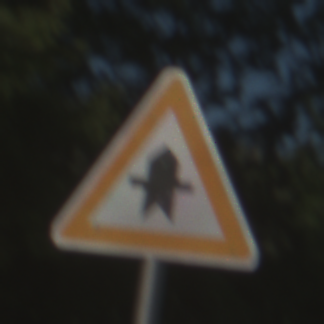
Verkehrszeichen: Vorfahrt
Umgebung: Outdoor, Nature
Tageszeit: MorningAfternoon
Wetter: Clear
Licht: Natural
Jahreszeit: NotSpecified
Kontrast: HighContrast